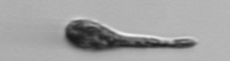
Label: Euglena